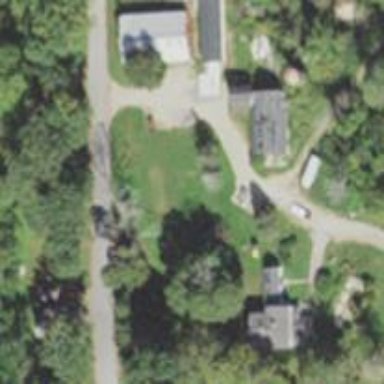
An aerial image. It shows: Residential driveway designated as service road.